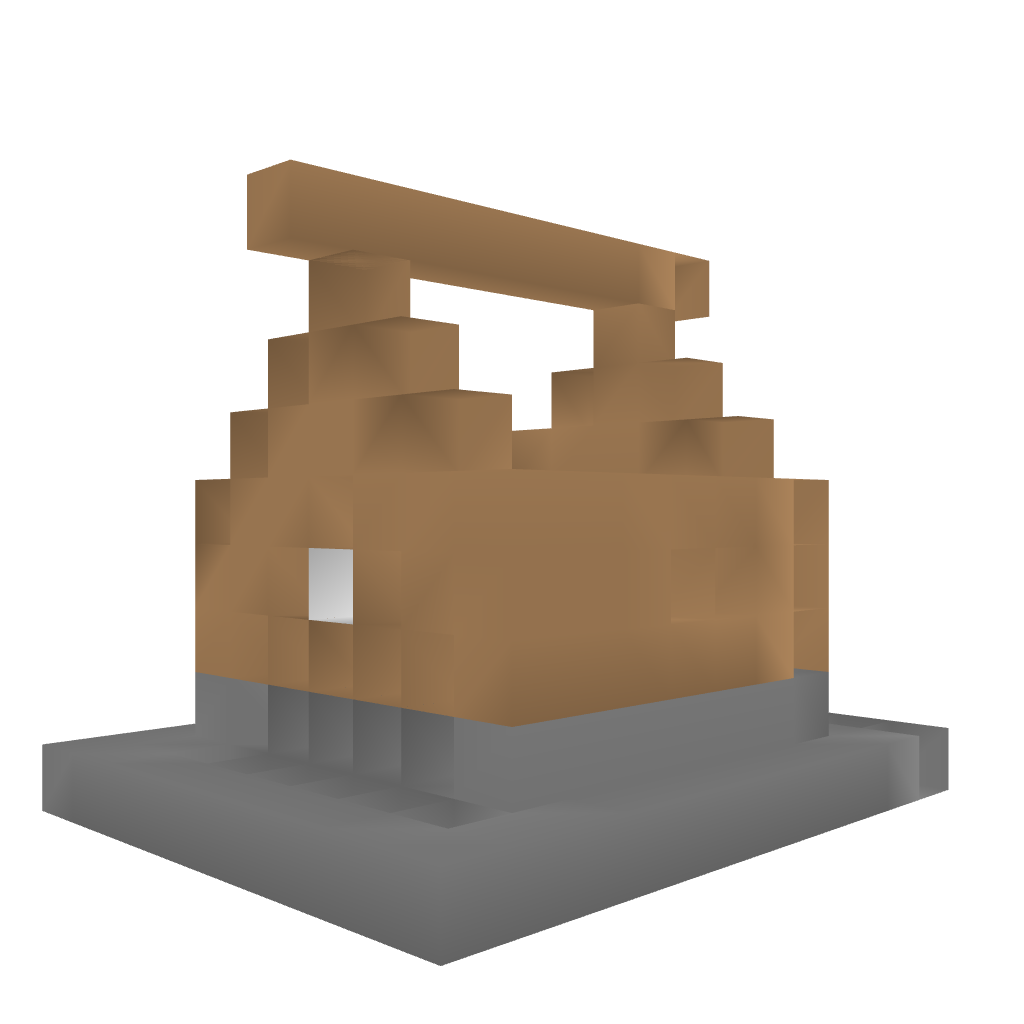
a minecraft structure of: Ultima Online Housing - Small Wooden House bad low quality